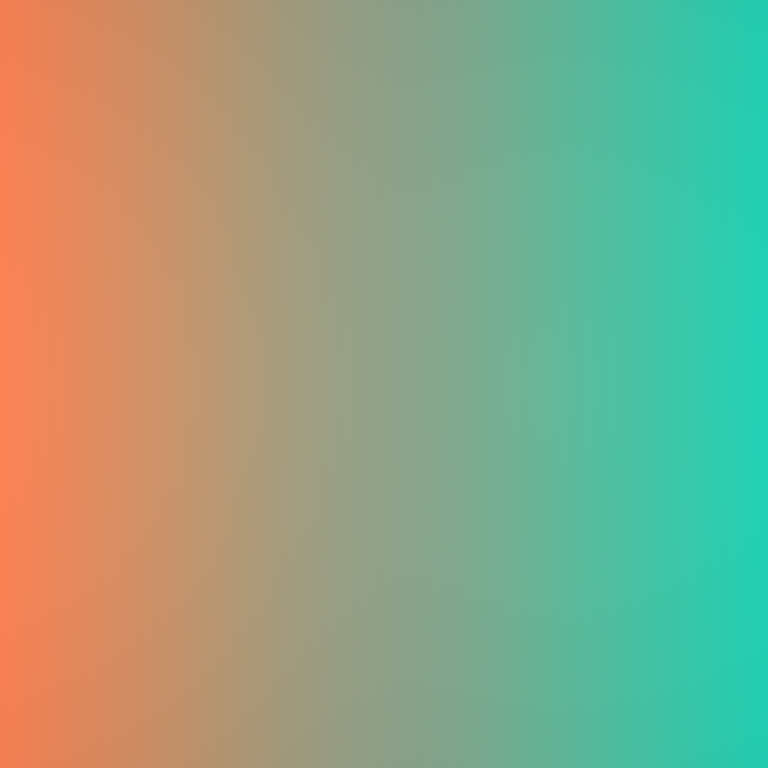
Abstract light effect, smooth gradient from warm orange to cool teal, calm atmosphere, soft blend, no room, no furniture, no objects.